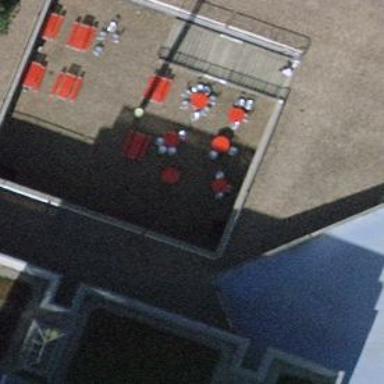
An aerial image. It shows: Restaurant.